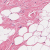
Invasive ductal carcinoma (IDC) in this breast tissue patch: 0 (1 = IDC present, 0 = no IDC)